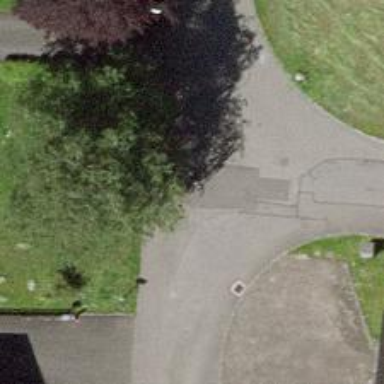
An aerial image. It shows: Smoothly paved residential road.